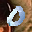
Label: 0